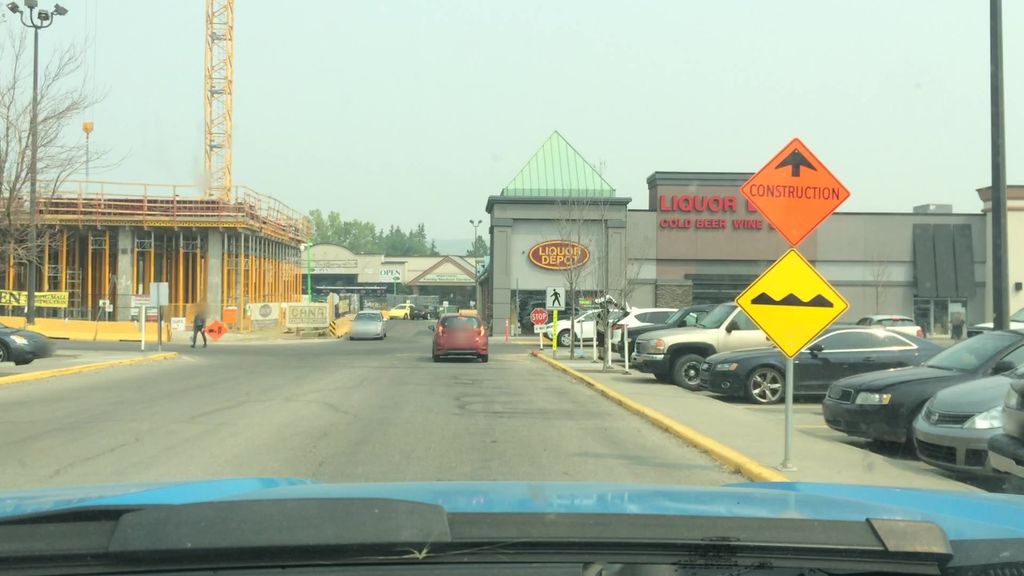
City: calgary